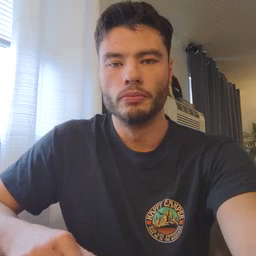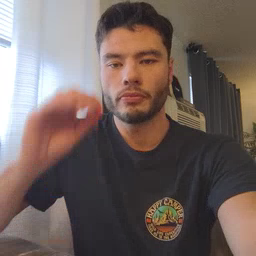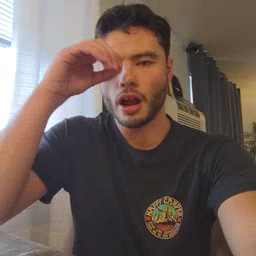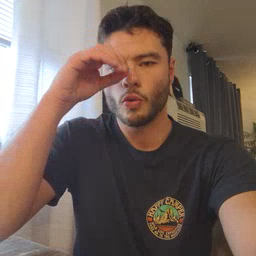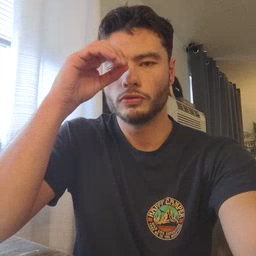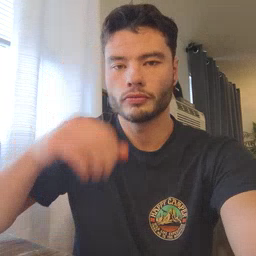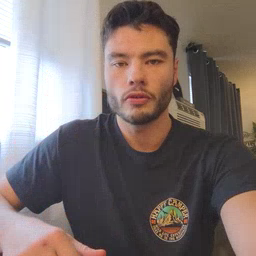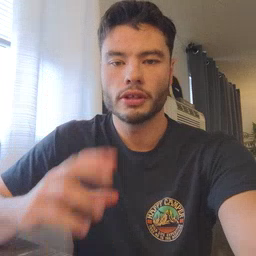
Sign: owl